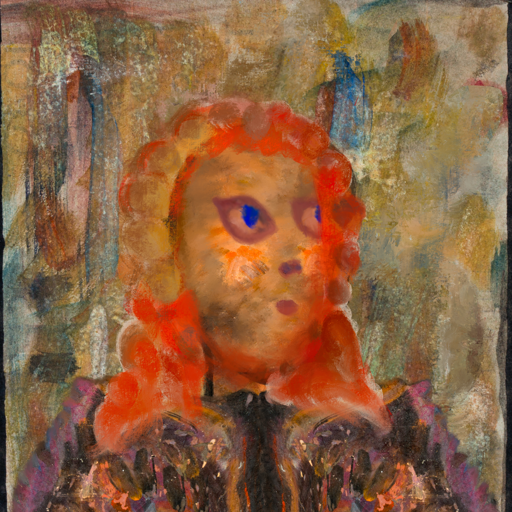
Background: Pipe, Head And Neck Side: Gypsy_Queen, Face Side: Mother_And_Son_Mother, Bust: Gypsy_Queen, Hair Side: Rupkatha, Head Accessory: Blank, Second Necklace: Blank, Necklace: Blank, Baby: Blank